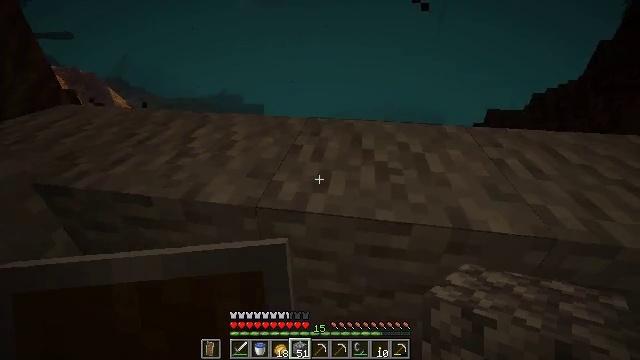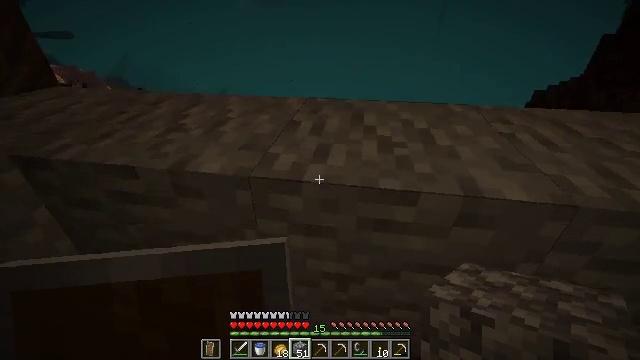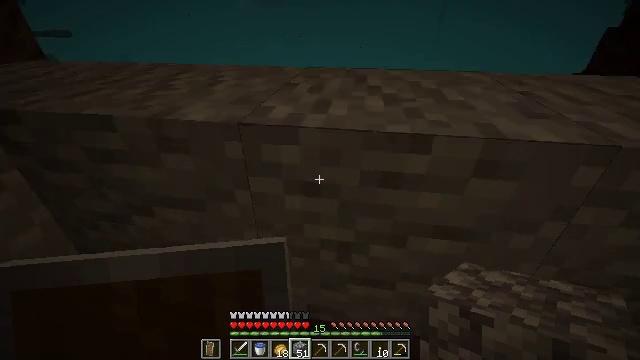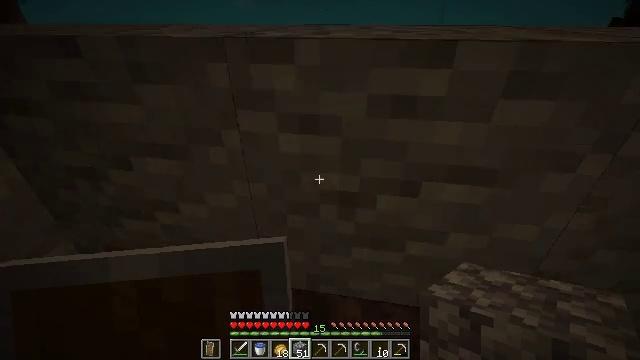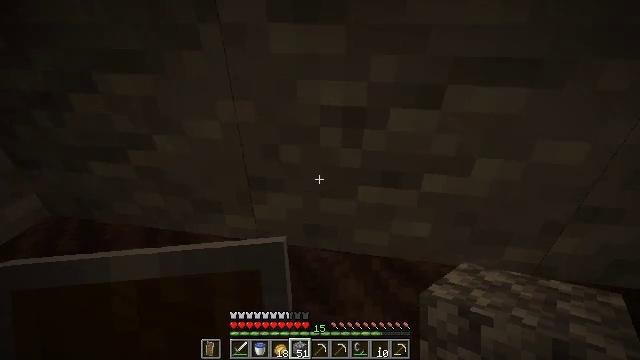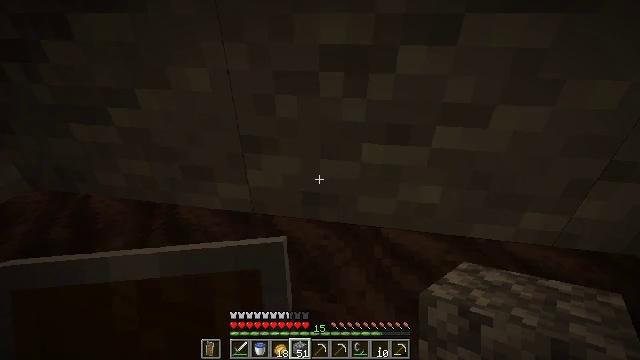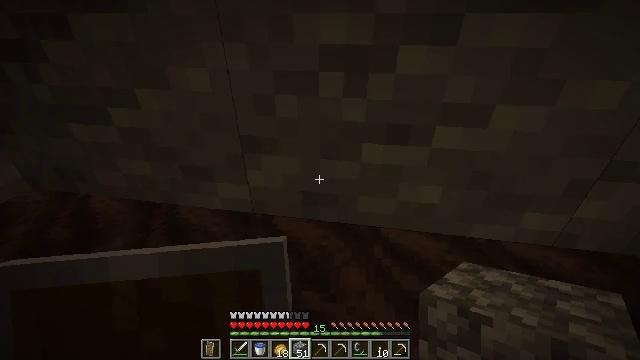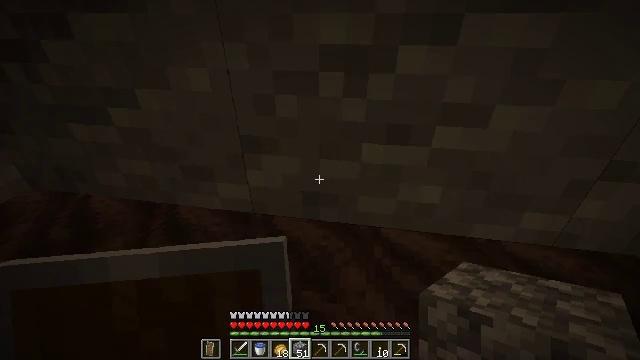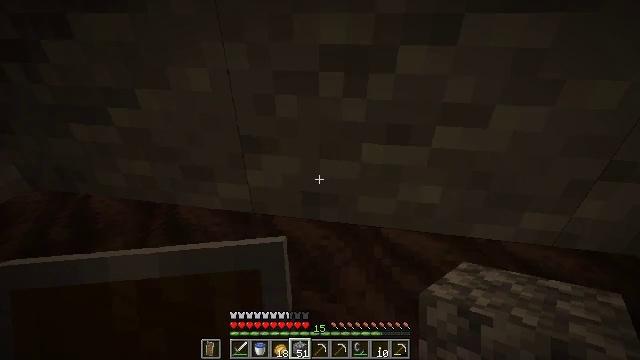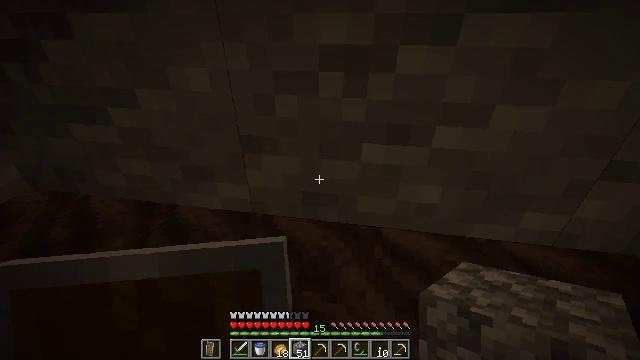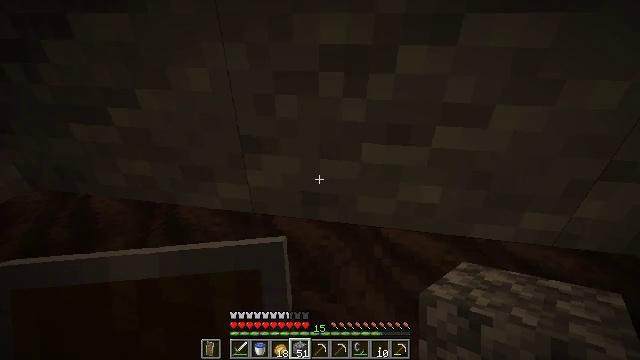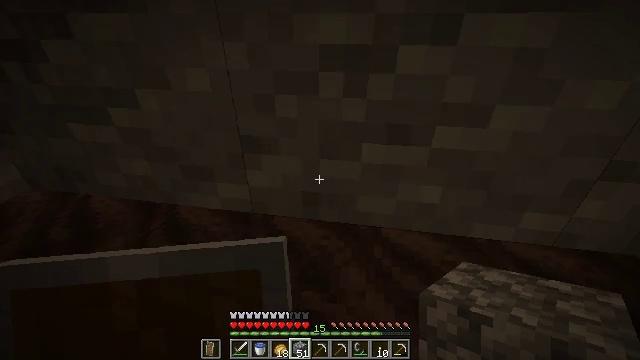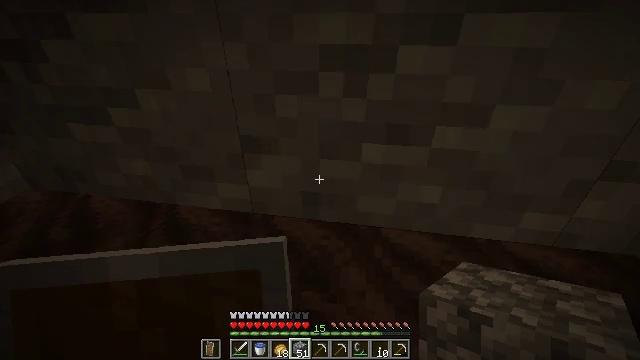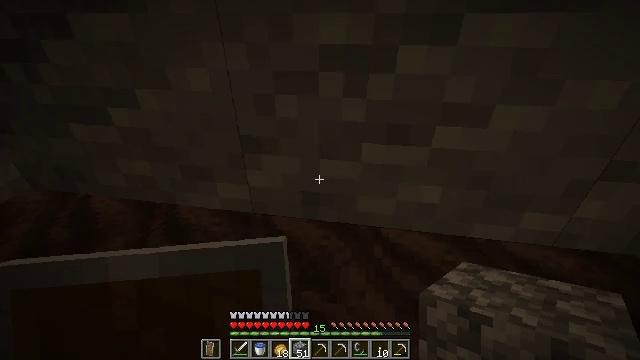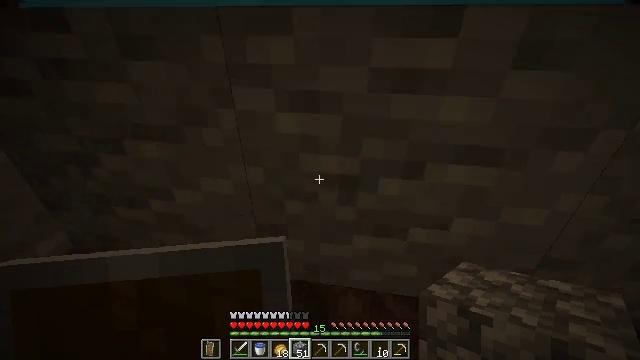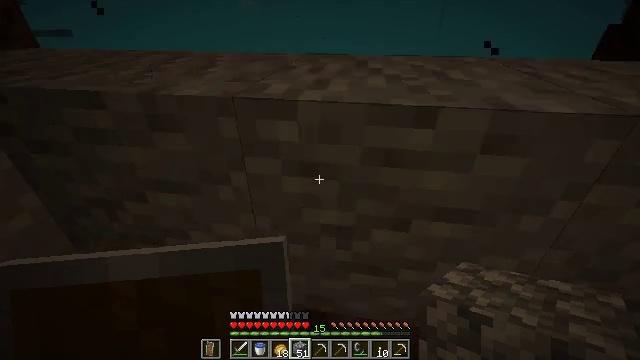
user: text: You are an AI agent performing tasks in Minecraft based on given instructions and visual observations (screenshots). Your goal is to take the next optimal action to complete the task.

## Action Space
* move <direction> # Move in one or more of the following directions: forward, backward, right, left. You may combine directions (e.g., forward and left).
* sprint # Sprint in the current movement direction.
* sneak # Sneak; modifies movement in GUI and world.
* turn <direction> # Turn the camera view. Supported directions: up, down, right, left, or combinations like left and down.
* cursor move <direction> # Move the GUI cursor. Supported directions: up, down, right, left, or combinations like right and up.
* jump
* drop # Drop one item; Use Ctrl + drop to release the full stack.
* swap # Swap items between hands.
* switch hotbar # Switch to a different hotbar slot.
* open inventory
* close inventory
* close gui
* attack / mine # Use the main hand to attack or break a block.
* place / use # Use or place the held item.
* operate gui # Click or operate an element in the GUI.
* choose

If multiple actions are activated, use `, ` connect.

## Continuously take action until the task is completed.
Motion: motion action
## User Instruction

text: Gather soul soil blocks.
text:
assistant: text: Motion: no_op
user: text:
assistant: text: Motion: no_op
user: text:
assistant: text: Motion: no_op
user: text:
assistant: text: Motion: no_op
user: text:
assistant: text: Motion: no_op
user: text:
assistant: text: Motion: no_op
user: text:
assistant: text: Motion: no_op
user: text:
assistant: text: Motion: no_op
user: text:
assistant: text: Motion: no_op
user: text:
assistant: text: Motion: no_op
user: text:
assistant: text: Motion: no_op
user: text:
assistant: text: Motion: no_op
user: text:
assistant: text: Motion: no_op
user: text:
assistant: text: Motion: jump
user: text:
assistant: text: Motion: jump
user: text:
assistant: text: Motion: jump
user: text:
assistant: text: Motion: jump
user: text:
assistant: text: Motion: jump
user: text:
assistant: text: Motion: jump
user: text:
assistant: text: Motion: jump
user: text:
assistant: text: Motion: jump
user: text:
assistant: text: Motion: jump
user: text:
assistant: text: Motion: no_op
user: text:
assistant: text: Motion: no_op
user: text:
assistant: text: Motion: no_op
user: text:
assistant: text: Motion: no_op
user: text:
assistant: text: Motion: no_op
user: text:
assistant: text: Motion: no_op
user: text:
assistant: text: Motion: no_op
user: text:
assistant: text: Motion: no_op